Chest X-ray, PA view. Patient: 65 years old, sex M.
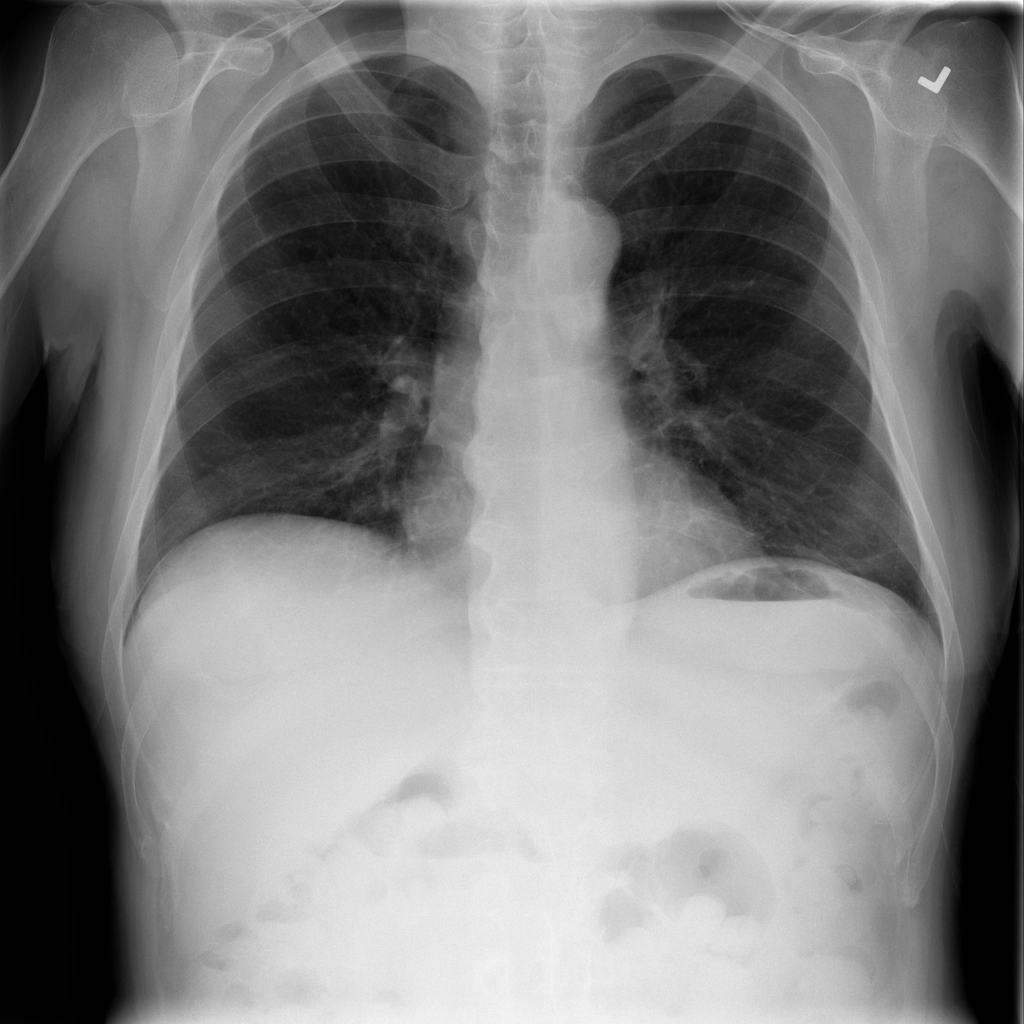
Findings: Atelectasis